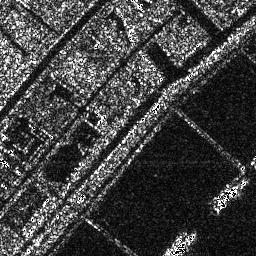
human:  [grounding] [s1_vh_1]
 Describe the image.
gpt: In the satellite image, there is  <ref>2 medium ship </ref> <box>[[66, 89, 76, 99, 0], [82, 69, 96, 82, 0]]</box> located at bottom right.